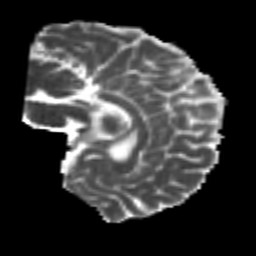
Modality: MD
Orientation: sagittal
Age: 24
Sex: male
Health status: healthy
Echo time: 0.074 s